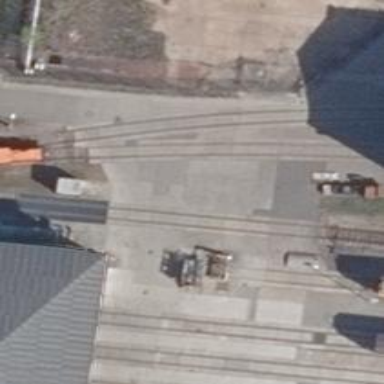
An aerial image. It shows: Railway level crossing.